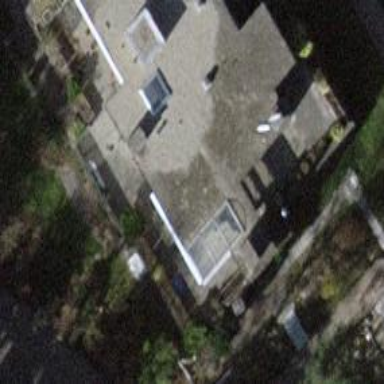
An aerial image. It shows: View of roof of building.